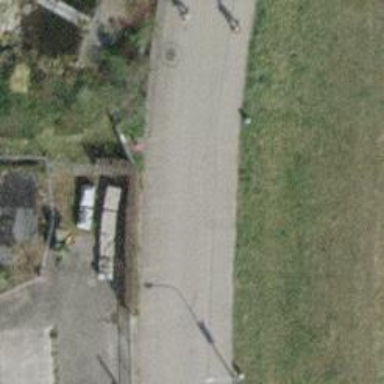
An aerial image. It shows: Residential road with asphalt surface and no sidewalks.